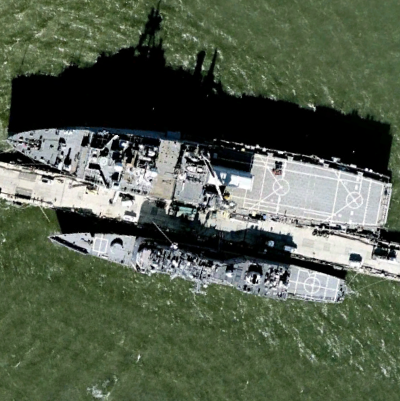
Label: combat